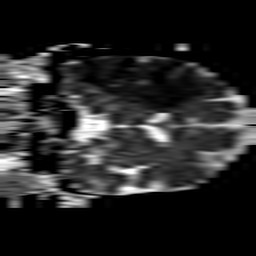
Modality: ADC
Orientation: coronal
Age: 62
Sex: female
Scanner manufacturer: philips
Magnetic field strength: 1.5 T
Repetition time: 3.412 s
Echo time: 0.06922 s